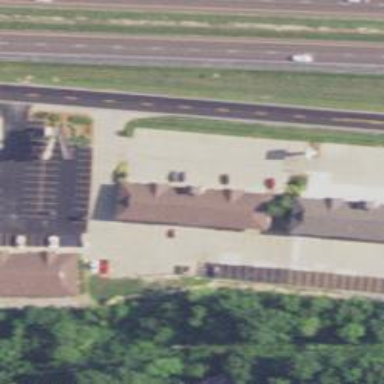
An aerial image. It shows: Healthcare clinic is depicted in the image.